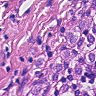
Metastatic tissue present: yes